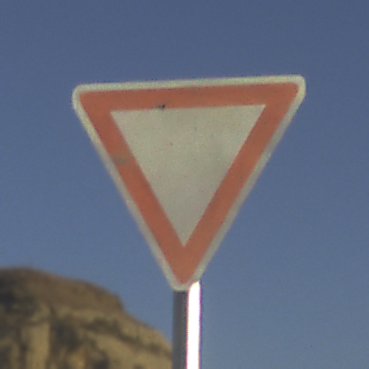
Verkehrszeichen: VorfahrtGewaehren
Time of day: SunriseSunset
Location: Outdoor (Nature)
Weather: Clear
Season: NotSpecified
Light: Natural